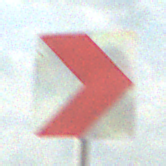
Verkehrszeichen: RichtungstafelnInKurvenKleinLinks
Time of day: MorningAfternoon
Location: Outdoor (Beach)
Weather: PartlyCloudy
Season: NotSpecified
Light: Natural